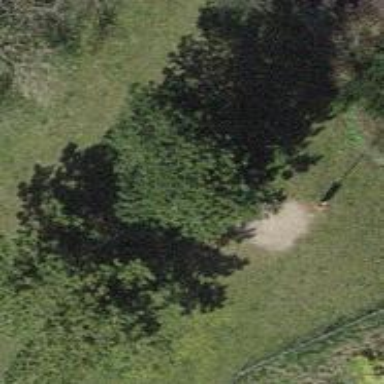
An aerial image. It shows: Brown bench in the vicinity.